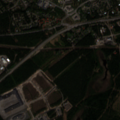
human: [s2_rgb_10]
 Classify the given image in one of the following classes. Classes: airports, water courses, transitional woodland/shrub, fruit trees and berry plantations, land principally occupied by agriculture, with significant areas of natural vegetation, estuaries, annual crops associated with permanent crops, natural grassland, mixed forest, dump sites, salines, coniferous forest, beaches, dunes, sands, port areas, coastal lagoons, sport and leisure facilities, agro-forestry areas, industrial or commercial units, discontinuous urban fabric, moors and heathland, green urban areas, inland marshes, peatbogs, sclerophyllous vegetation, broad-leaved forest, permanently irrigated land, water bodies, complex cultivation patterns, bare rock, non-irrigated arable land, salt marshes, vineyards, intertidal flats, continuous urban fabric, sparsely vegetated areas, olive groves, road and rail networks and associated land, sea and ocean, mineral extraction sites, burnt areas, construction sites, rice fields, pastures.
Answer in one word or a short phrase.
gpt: discontinuous urban fabric, industrial or commercial units, coniferous forest, mixed forest